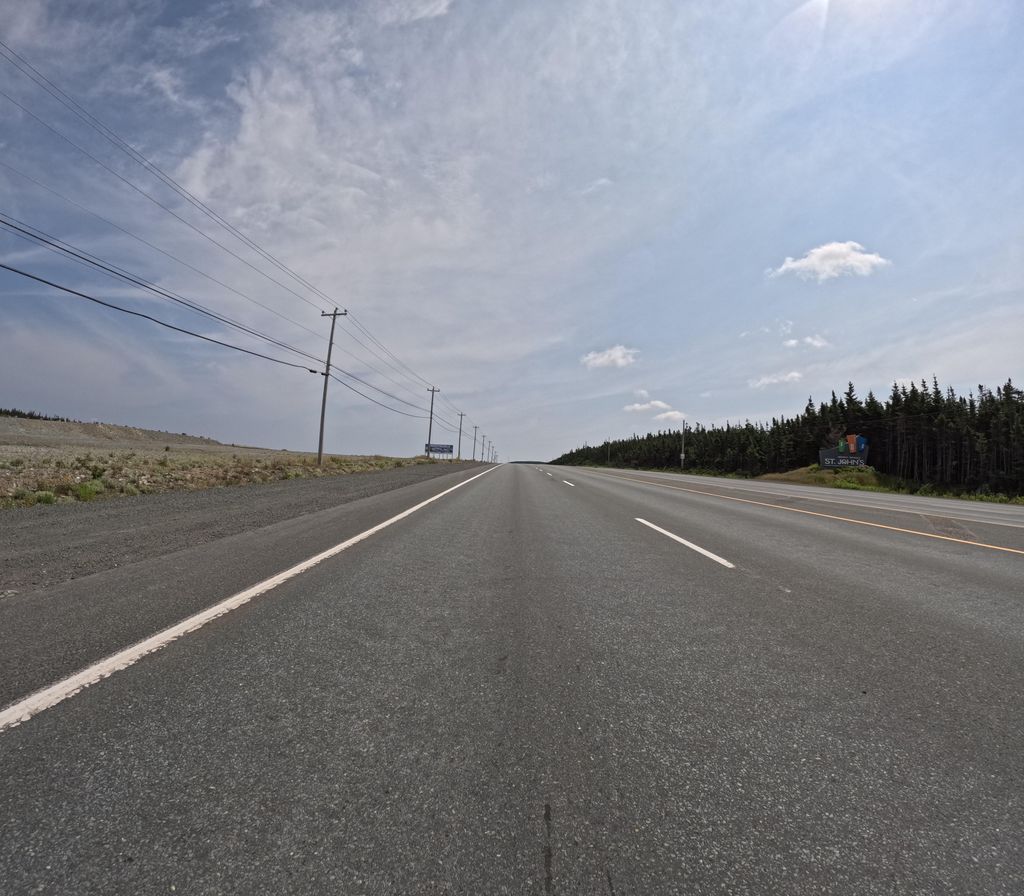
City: st_johns